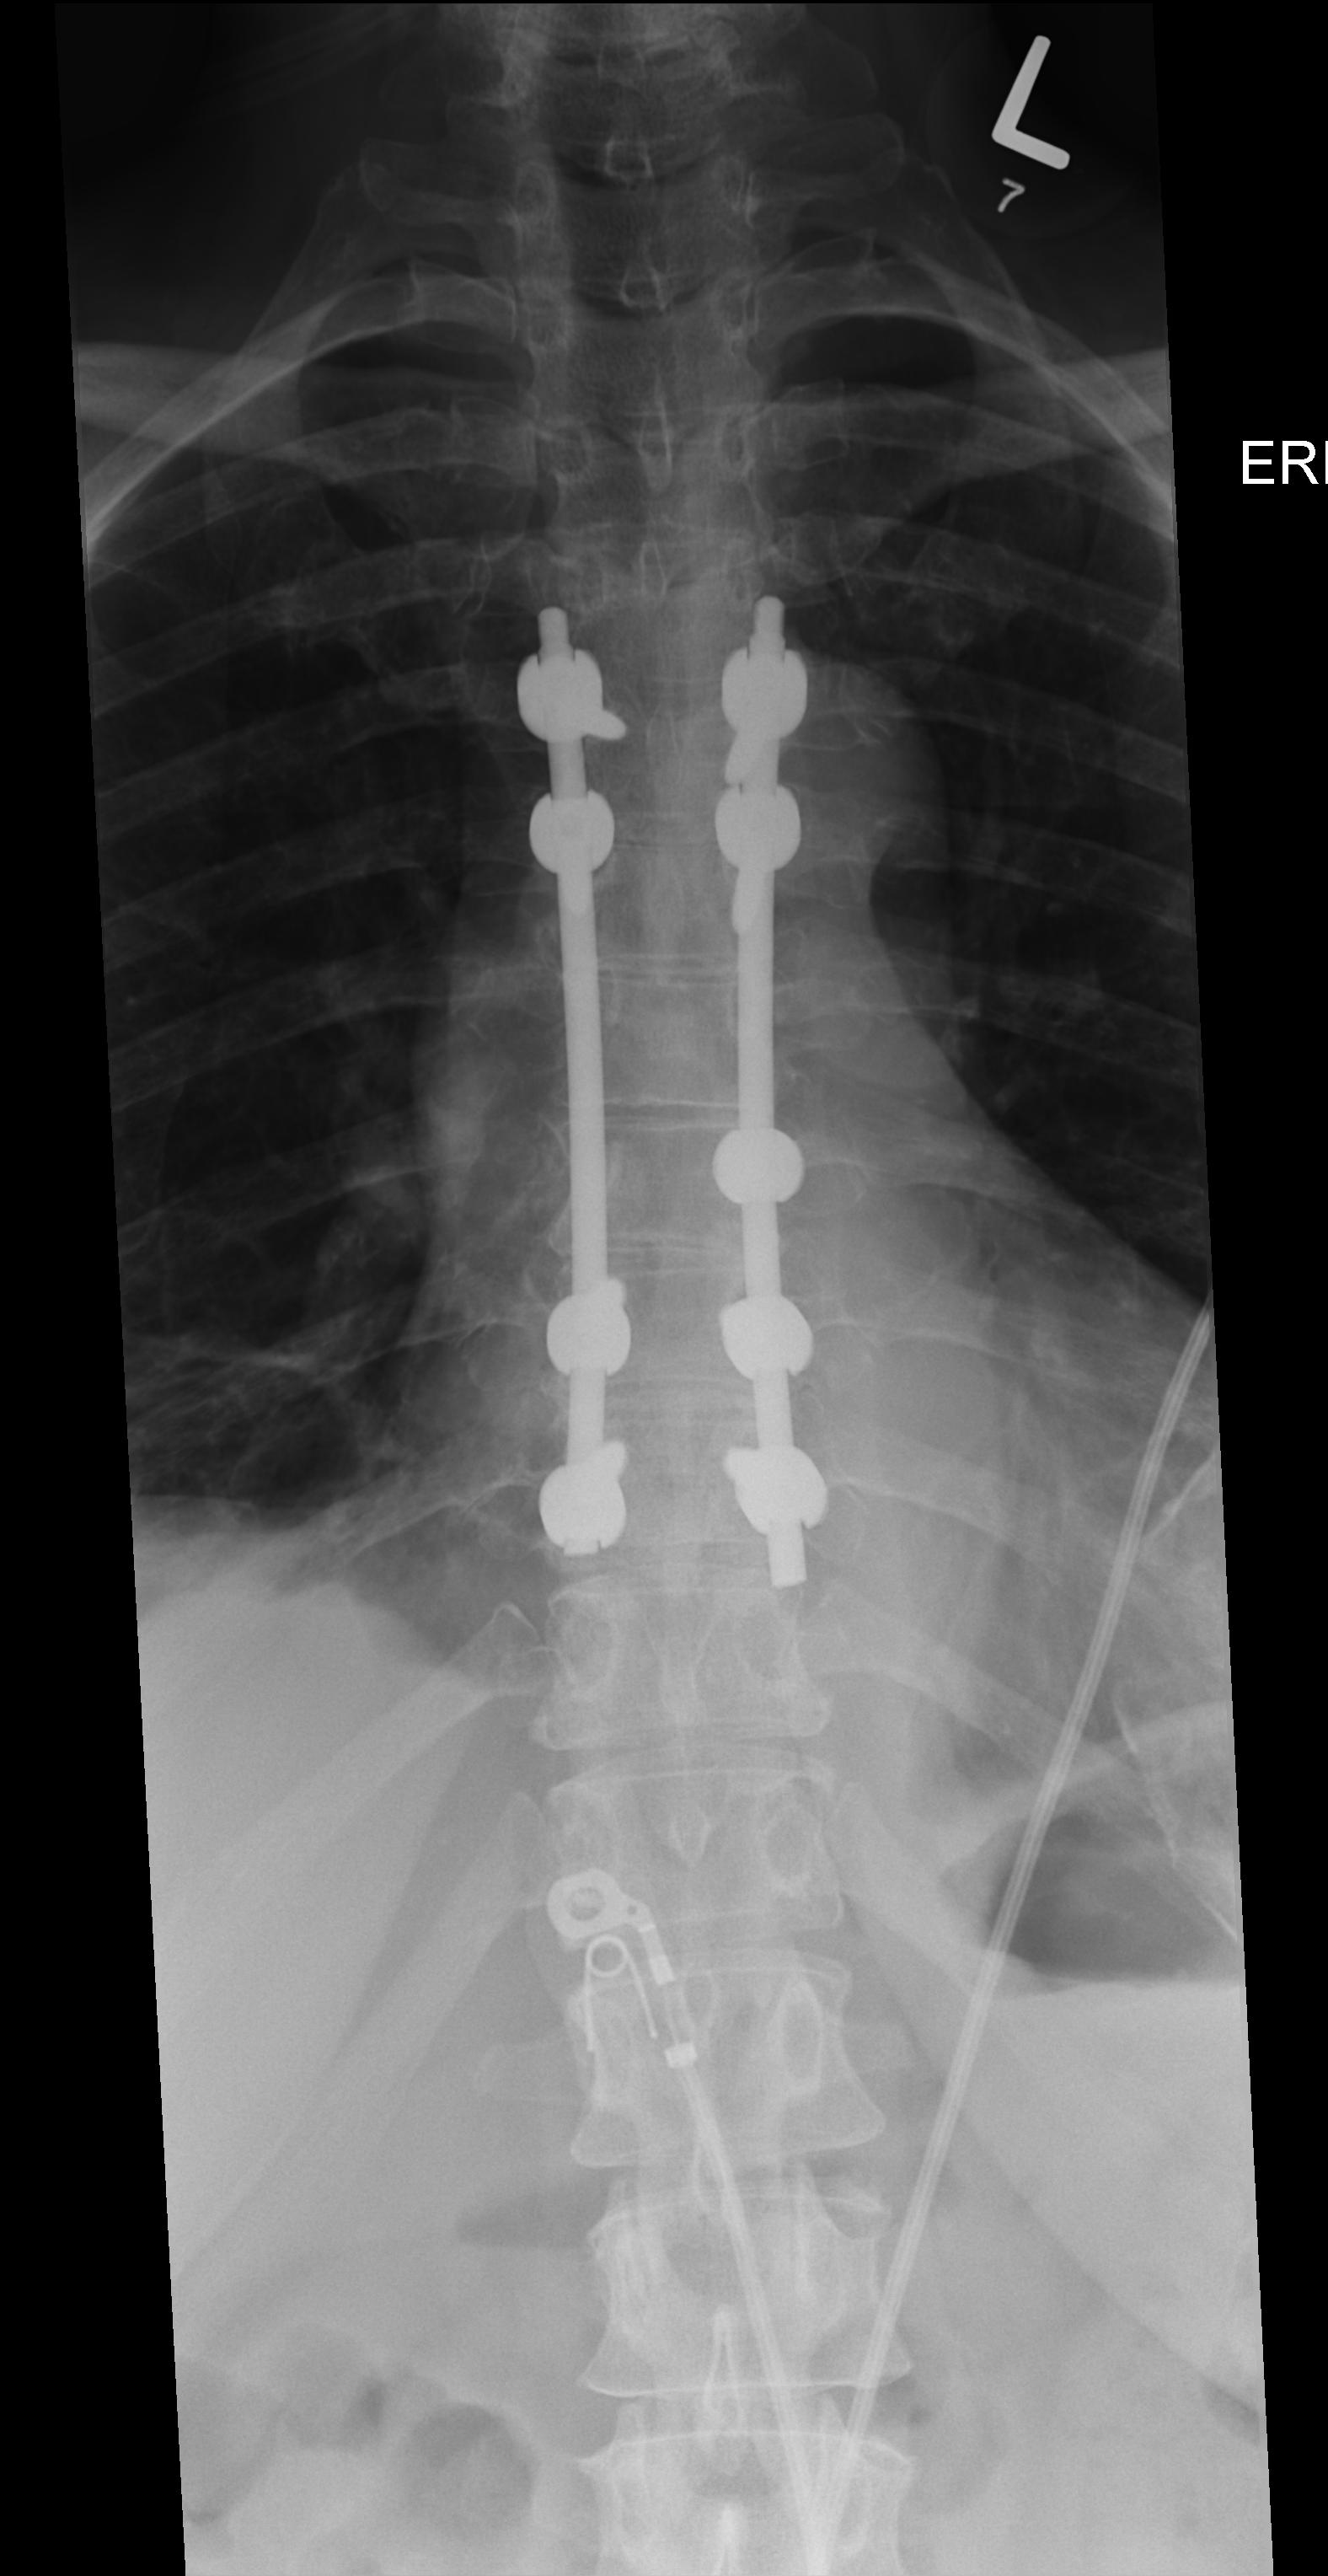
View: AP
Implant manufacturer: Depuy expedium (Synthes)